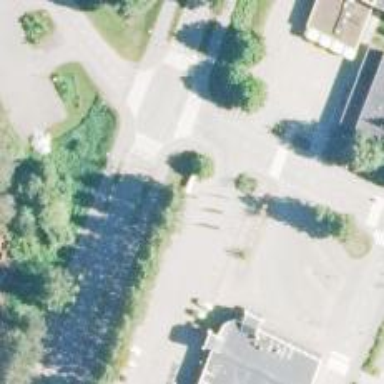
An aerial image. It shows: Footway with zebra crossing.